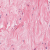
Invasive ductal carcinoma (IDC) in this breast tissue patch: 0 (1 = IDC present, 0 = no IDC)